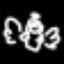
Label: angel